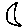
Label: moon